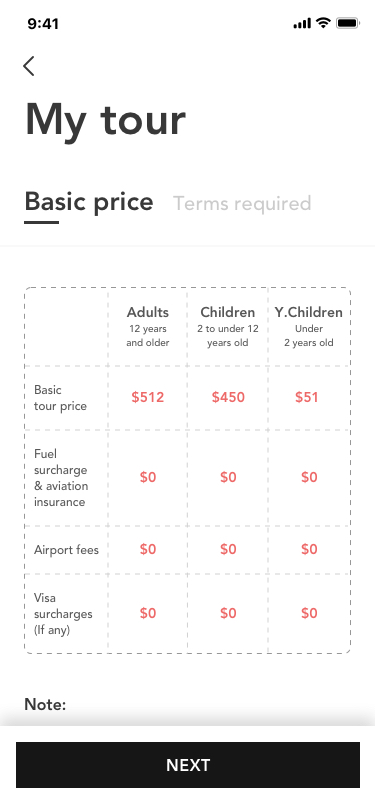
Text in this UI design:
Basic
tour price
$512
$0
$0
$0
$0
$0
$0
$0
$0
$0
$450
$51
Adults
12 years
and older
Children
2 to under 12 years old
Y.Children
Under
2 years old
Fuel surcharge
& aviation insurance
Airport fees
Visa surcharges (If any)
My tour
Note:
- Surcharge for re-entry visas: $80
- Single room surcharge: $90
- Exemption from Cambodian visas with nationals: Vietnam, Laos, Thailand, Philippines, Malaysia, Indonesia, Singapore